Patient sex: M
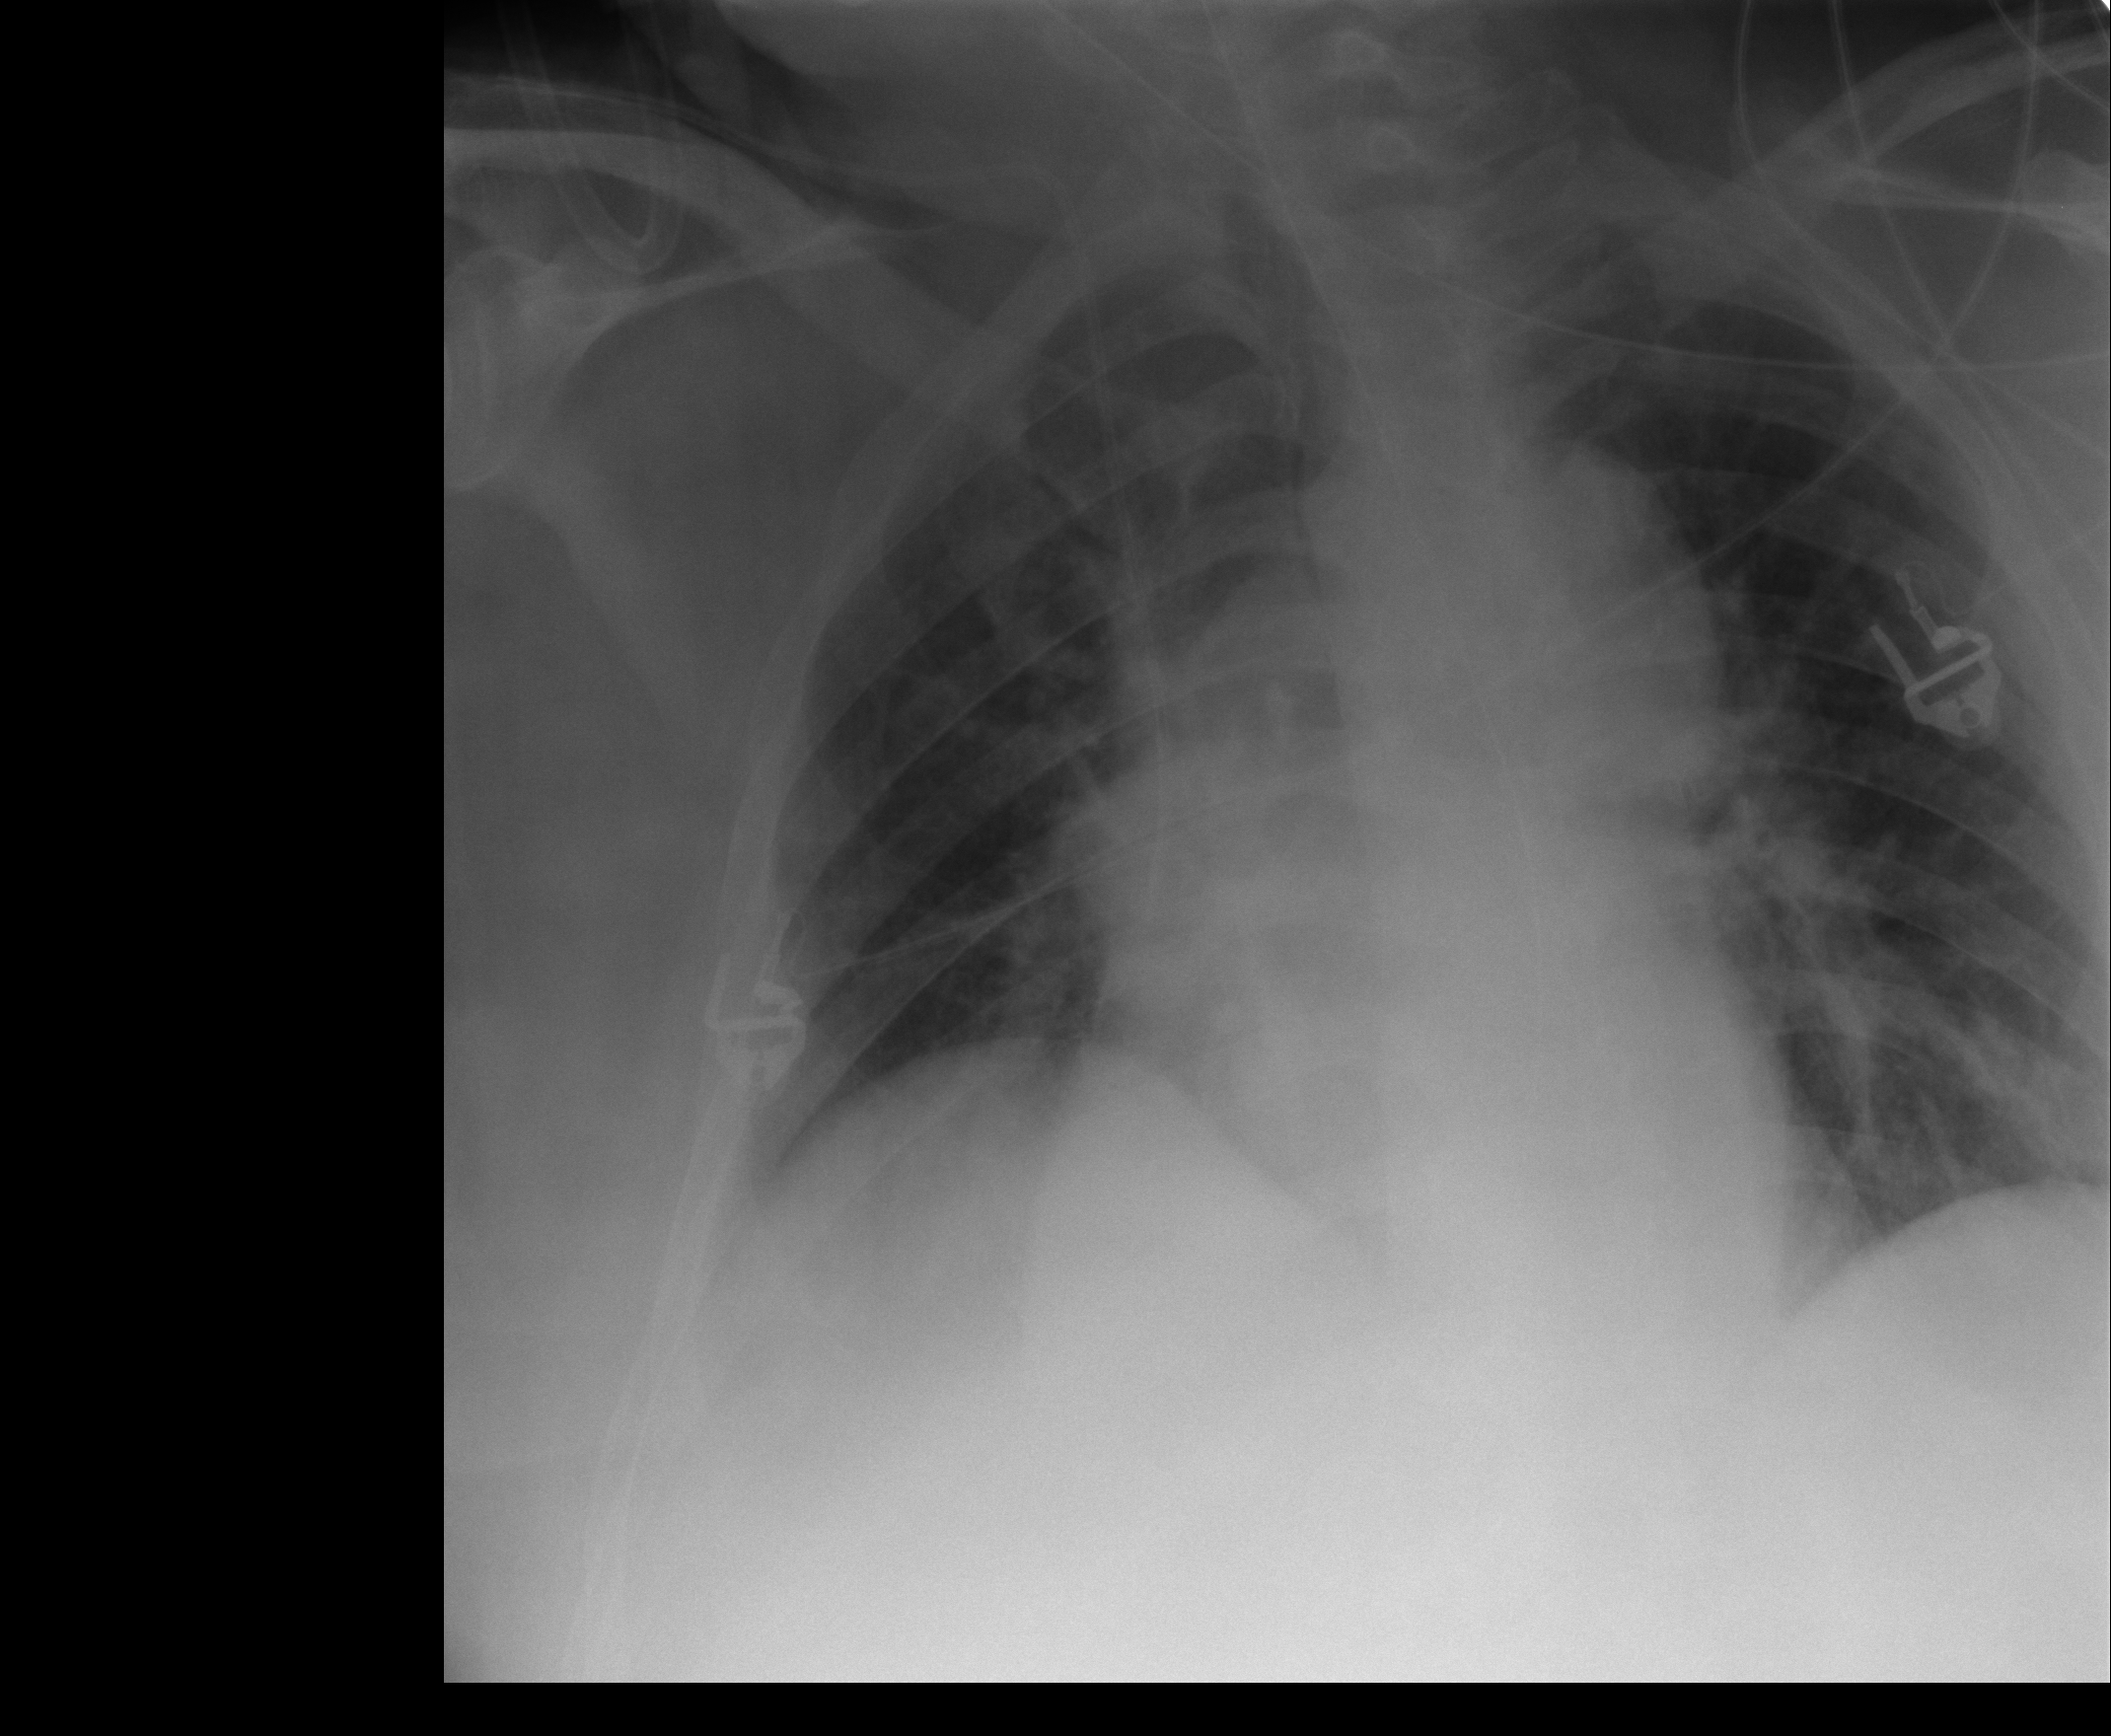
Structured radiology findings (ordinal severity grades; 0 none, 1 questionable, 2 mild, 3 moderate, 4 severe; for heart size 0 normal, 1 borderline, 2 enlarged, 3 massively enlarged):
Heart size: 2
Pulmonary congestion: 2
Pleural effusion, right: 0
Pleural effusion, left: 0
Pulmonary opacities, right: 0
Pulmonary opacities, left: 0
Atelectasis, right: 0
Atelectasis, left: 0